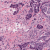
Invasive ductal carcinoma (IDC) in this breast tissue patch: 1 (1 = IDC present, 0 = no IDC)